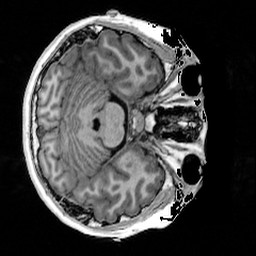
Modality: T1w
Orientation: axial
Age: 12
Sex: female
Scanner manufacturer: siemens
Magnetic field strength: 3 T
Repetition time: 4 s
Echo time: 0.00289 s